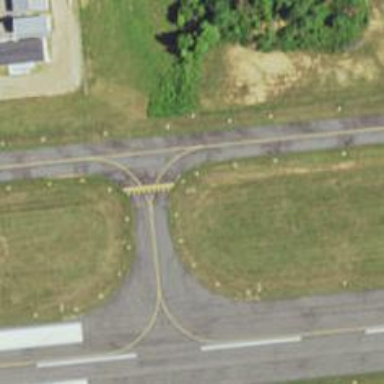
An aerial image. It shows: View of taxiway at the airport.